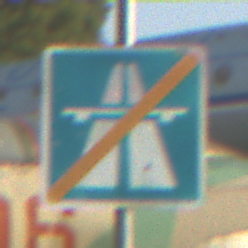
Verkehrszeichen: EndeAutbahn
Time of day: SunriseSunset
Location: Outdoor (Special)
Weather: Clear
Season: NotSpecified
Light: Natural